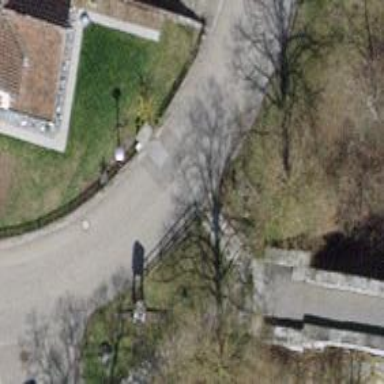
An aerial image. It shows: Set of steps on the road.